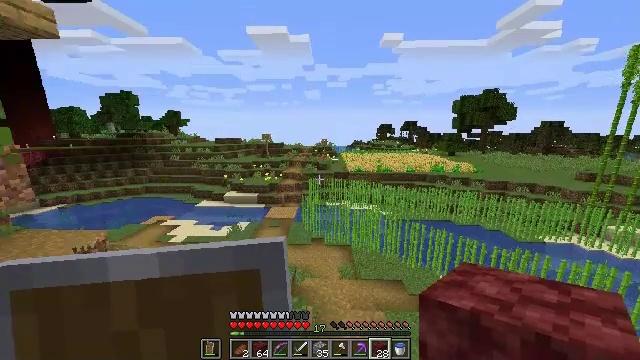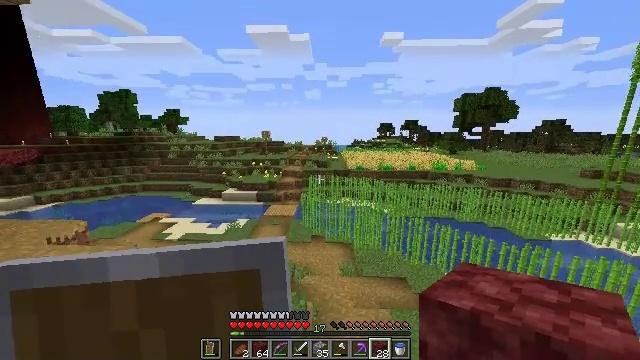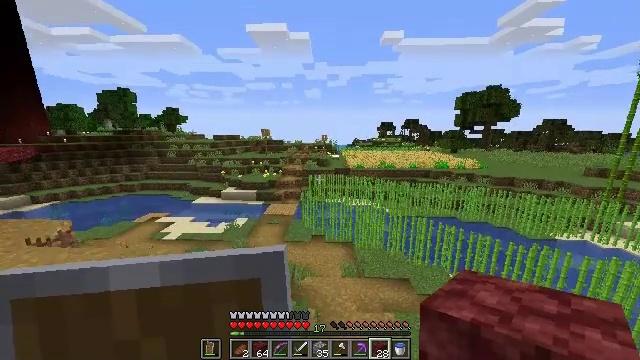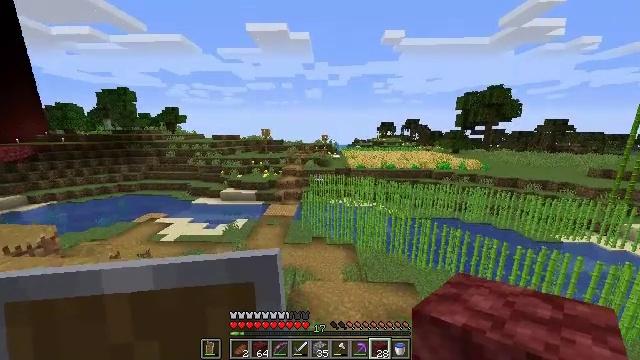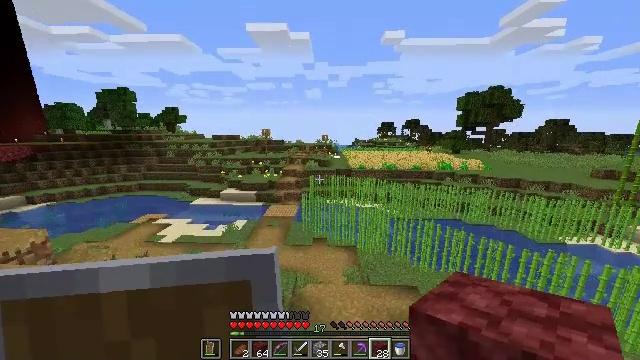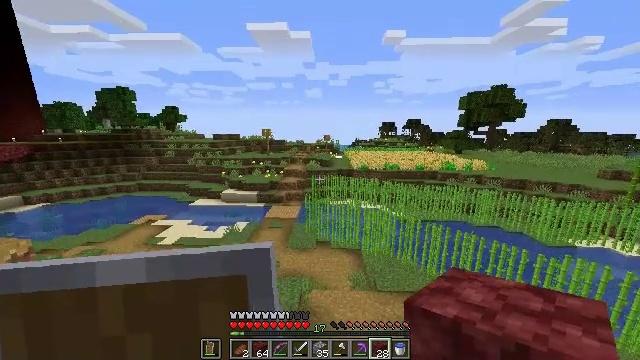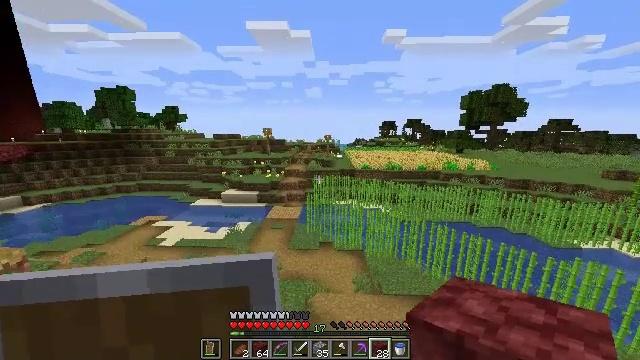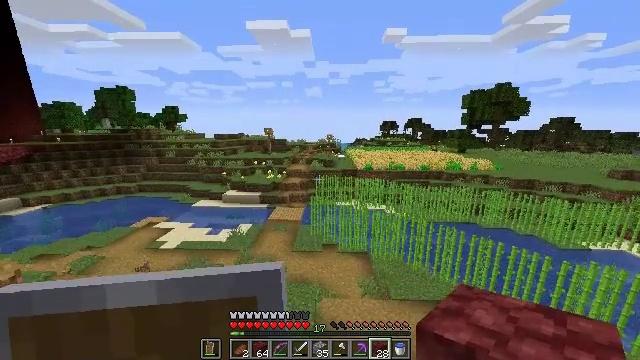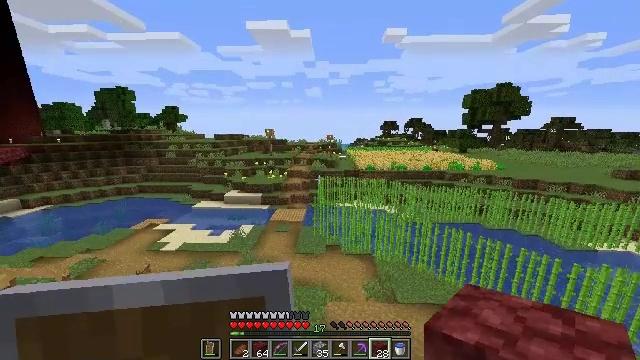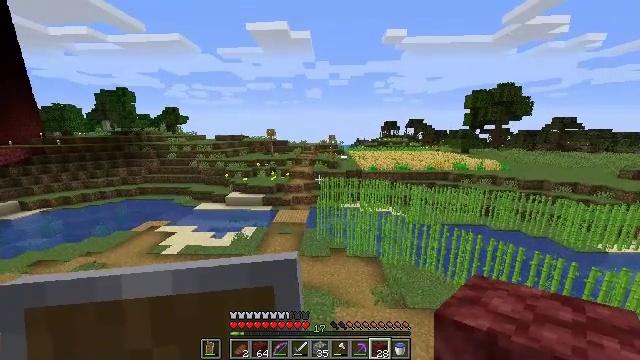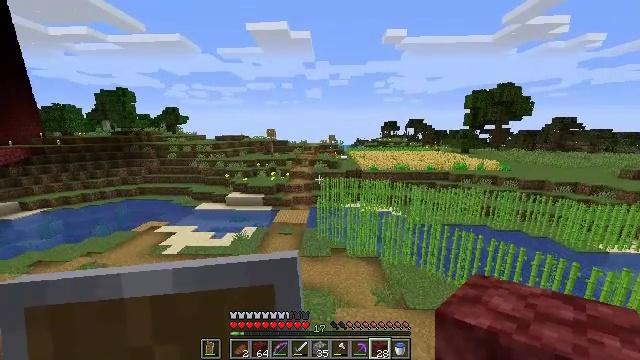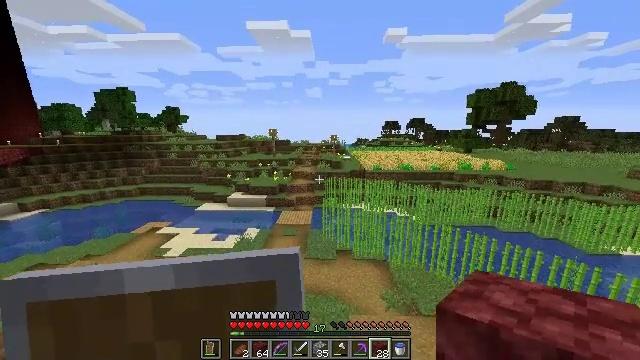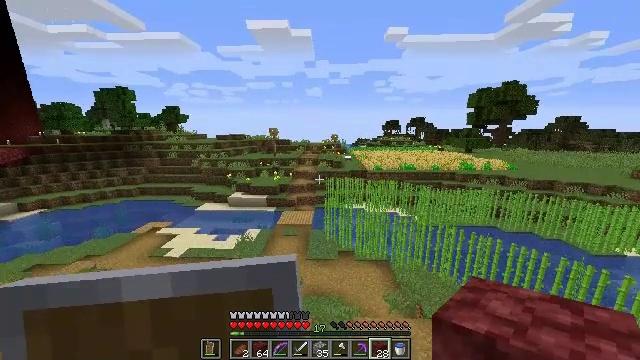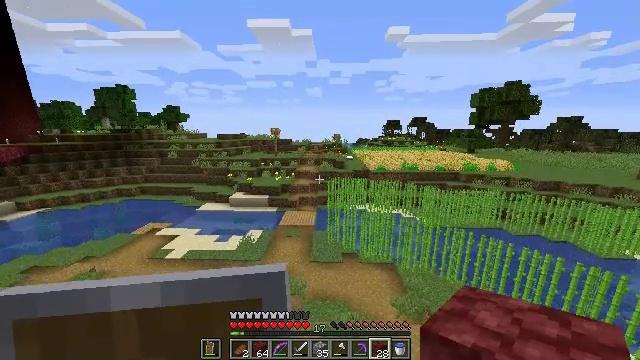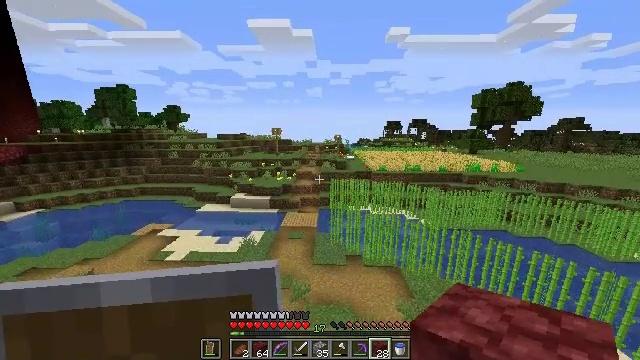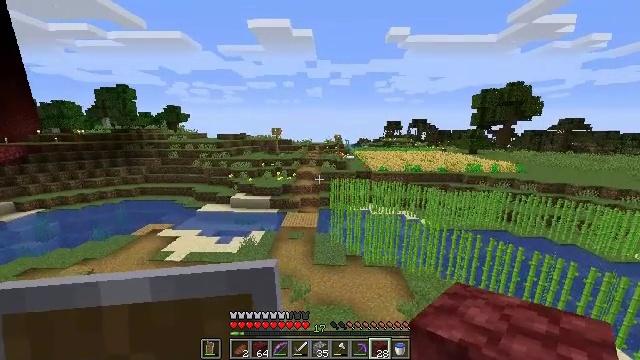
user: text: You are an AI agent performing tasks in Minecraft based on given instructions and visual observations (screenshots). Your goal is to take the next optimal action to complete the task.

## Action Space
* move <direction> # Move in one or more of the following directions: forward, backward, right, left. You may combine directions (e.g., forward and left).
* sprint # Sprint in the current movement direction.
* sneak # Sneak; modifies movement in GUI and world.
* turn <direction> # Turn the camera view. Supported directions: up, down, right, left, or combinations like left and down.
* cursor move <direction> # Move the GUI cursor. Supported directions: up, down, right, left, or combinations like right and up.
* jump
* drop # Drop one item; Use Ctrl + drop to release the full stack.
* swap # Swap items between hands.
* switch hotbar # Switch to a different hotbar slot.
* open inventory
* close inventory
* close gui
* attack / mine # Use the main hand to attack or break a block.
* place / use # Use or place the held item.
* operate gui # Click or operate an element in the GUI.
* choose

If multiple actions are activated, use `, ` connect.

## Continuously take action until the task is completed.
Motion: motion action
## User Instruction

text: Gather potatoes by left-clicking.
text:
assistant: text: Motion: move forward and move left
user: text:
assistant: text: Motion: move forward and move left
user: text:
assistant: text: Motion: move forward and move left
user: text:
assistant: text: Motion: move forward and move left
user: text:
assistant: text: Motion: move forward and move left
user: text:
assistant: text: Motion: move forward and move left
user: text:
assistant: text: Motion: move forward and move left
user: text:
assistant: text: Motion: move forward and move left
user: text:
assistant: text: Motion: move forward and move left
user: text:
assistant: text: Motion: move forward and move left
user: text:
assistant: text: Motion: move forward and move left
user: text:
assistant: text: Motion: move forward and move left
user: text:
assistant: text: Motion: move forward and move left
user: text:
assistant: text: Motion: move forward and move left
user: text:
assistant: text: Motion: move forward and move left
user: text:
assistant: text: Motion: move forward and move left
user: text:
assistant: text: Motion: move forward and move left
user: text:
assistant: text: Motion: move forward and move left
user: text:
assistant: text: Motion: move forward and move left
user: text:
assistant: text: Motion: move forward and move left
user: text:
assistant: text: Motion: move forward and move left
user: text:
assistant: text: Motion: move forward and move left
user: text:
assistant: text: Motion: move forward
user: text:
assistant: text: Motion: move forward
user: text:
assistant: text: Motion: move forward
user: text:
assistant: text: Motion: move forward
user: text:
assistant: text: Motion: move forward
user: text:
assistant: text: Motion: move forward
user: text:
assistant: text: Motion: move forward
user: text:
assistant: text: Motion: move forward